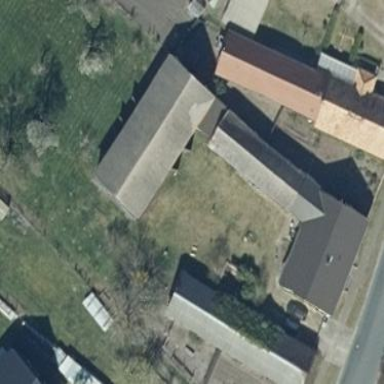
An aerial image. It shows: Building with gabled roof oriented along and colored grey.